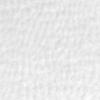
Label: no_change